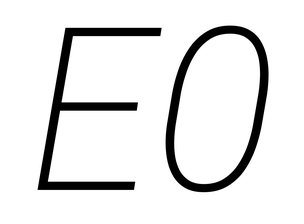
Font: Roboto-Italic_ExtraLight_Italic